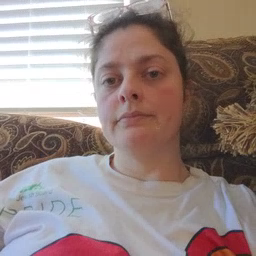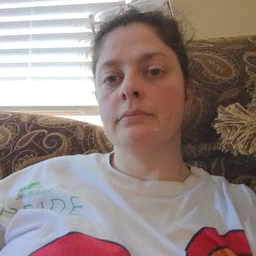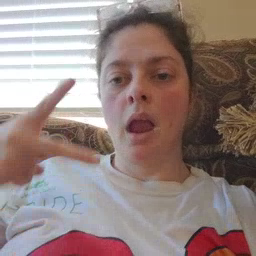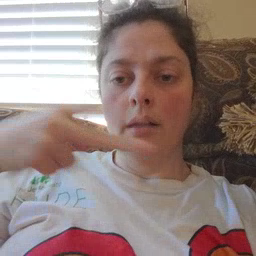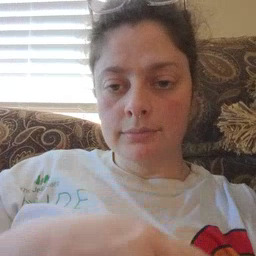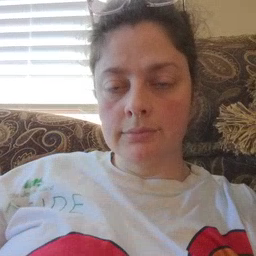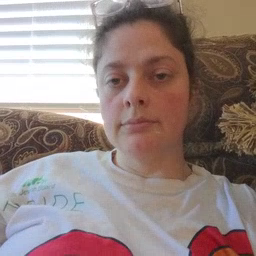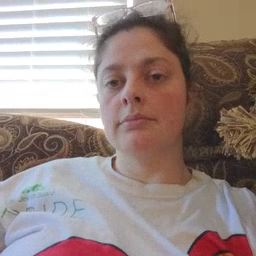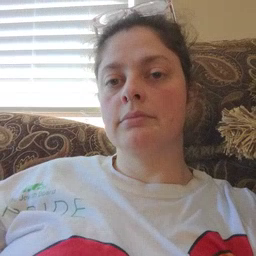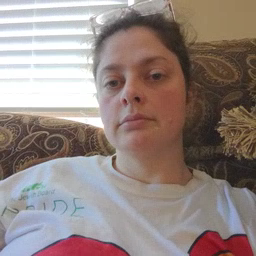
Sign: cut